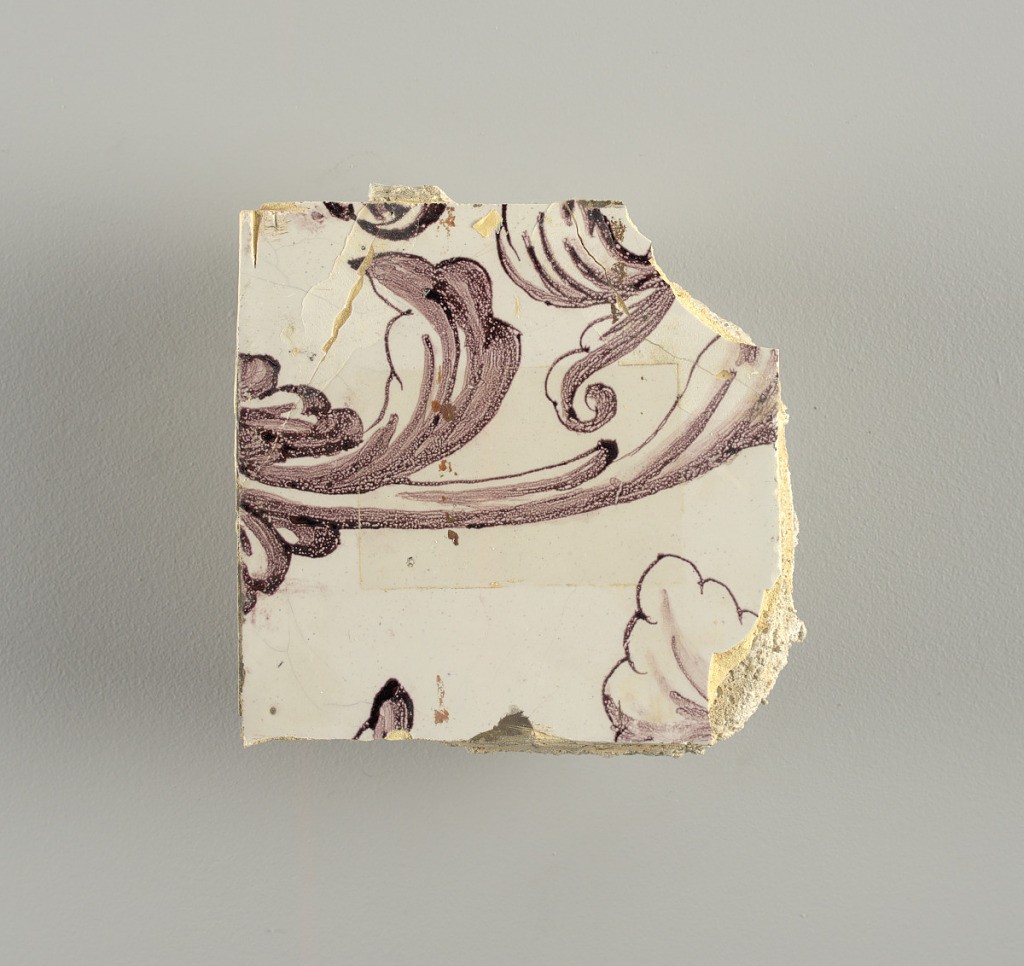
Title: Wall facing
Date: ca. 1725
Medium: Tin-glazed earthenware, underglaze
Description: Horizontal rectangle.  Thirty-seven tiles wide and twenty-one high with opening for door or window nineteen and one-half tiles high and twelve wide.  To left and right of opening, centered canopy above. Left, woman representing Hope, right, a sculputure urn.  Centered above opening, a mascaron.  Arabesque design of foliage.